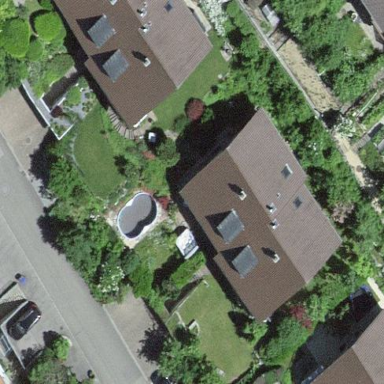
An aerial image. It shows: Terrace building.